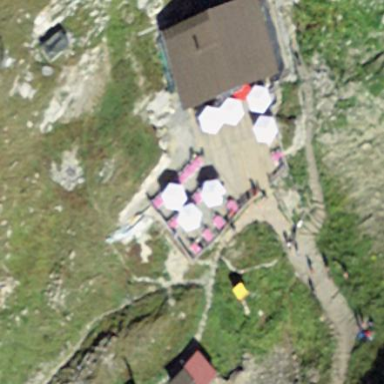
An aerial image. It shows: Outdoor seating area for leisure land.